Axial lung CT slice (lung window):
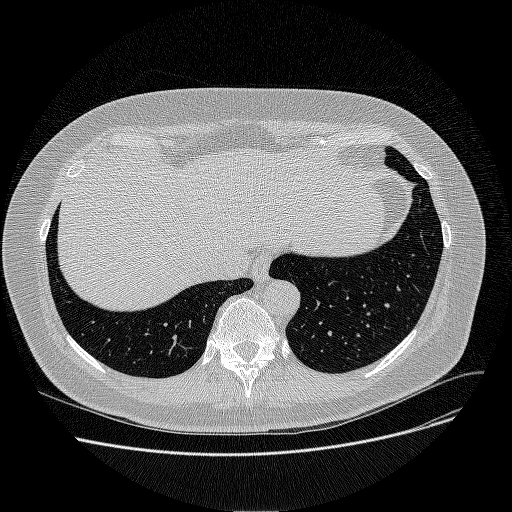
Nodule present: no